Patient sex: F
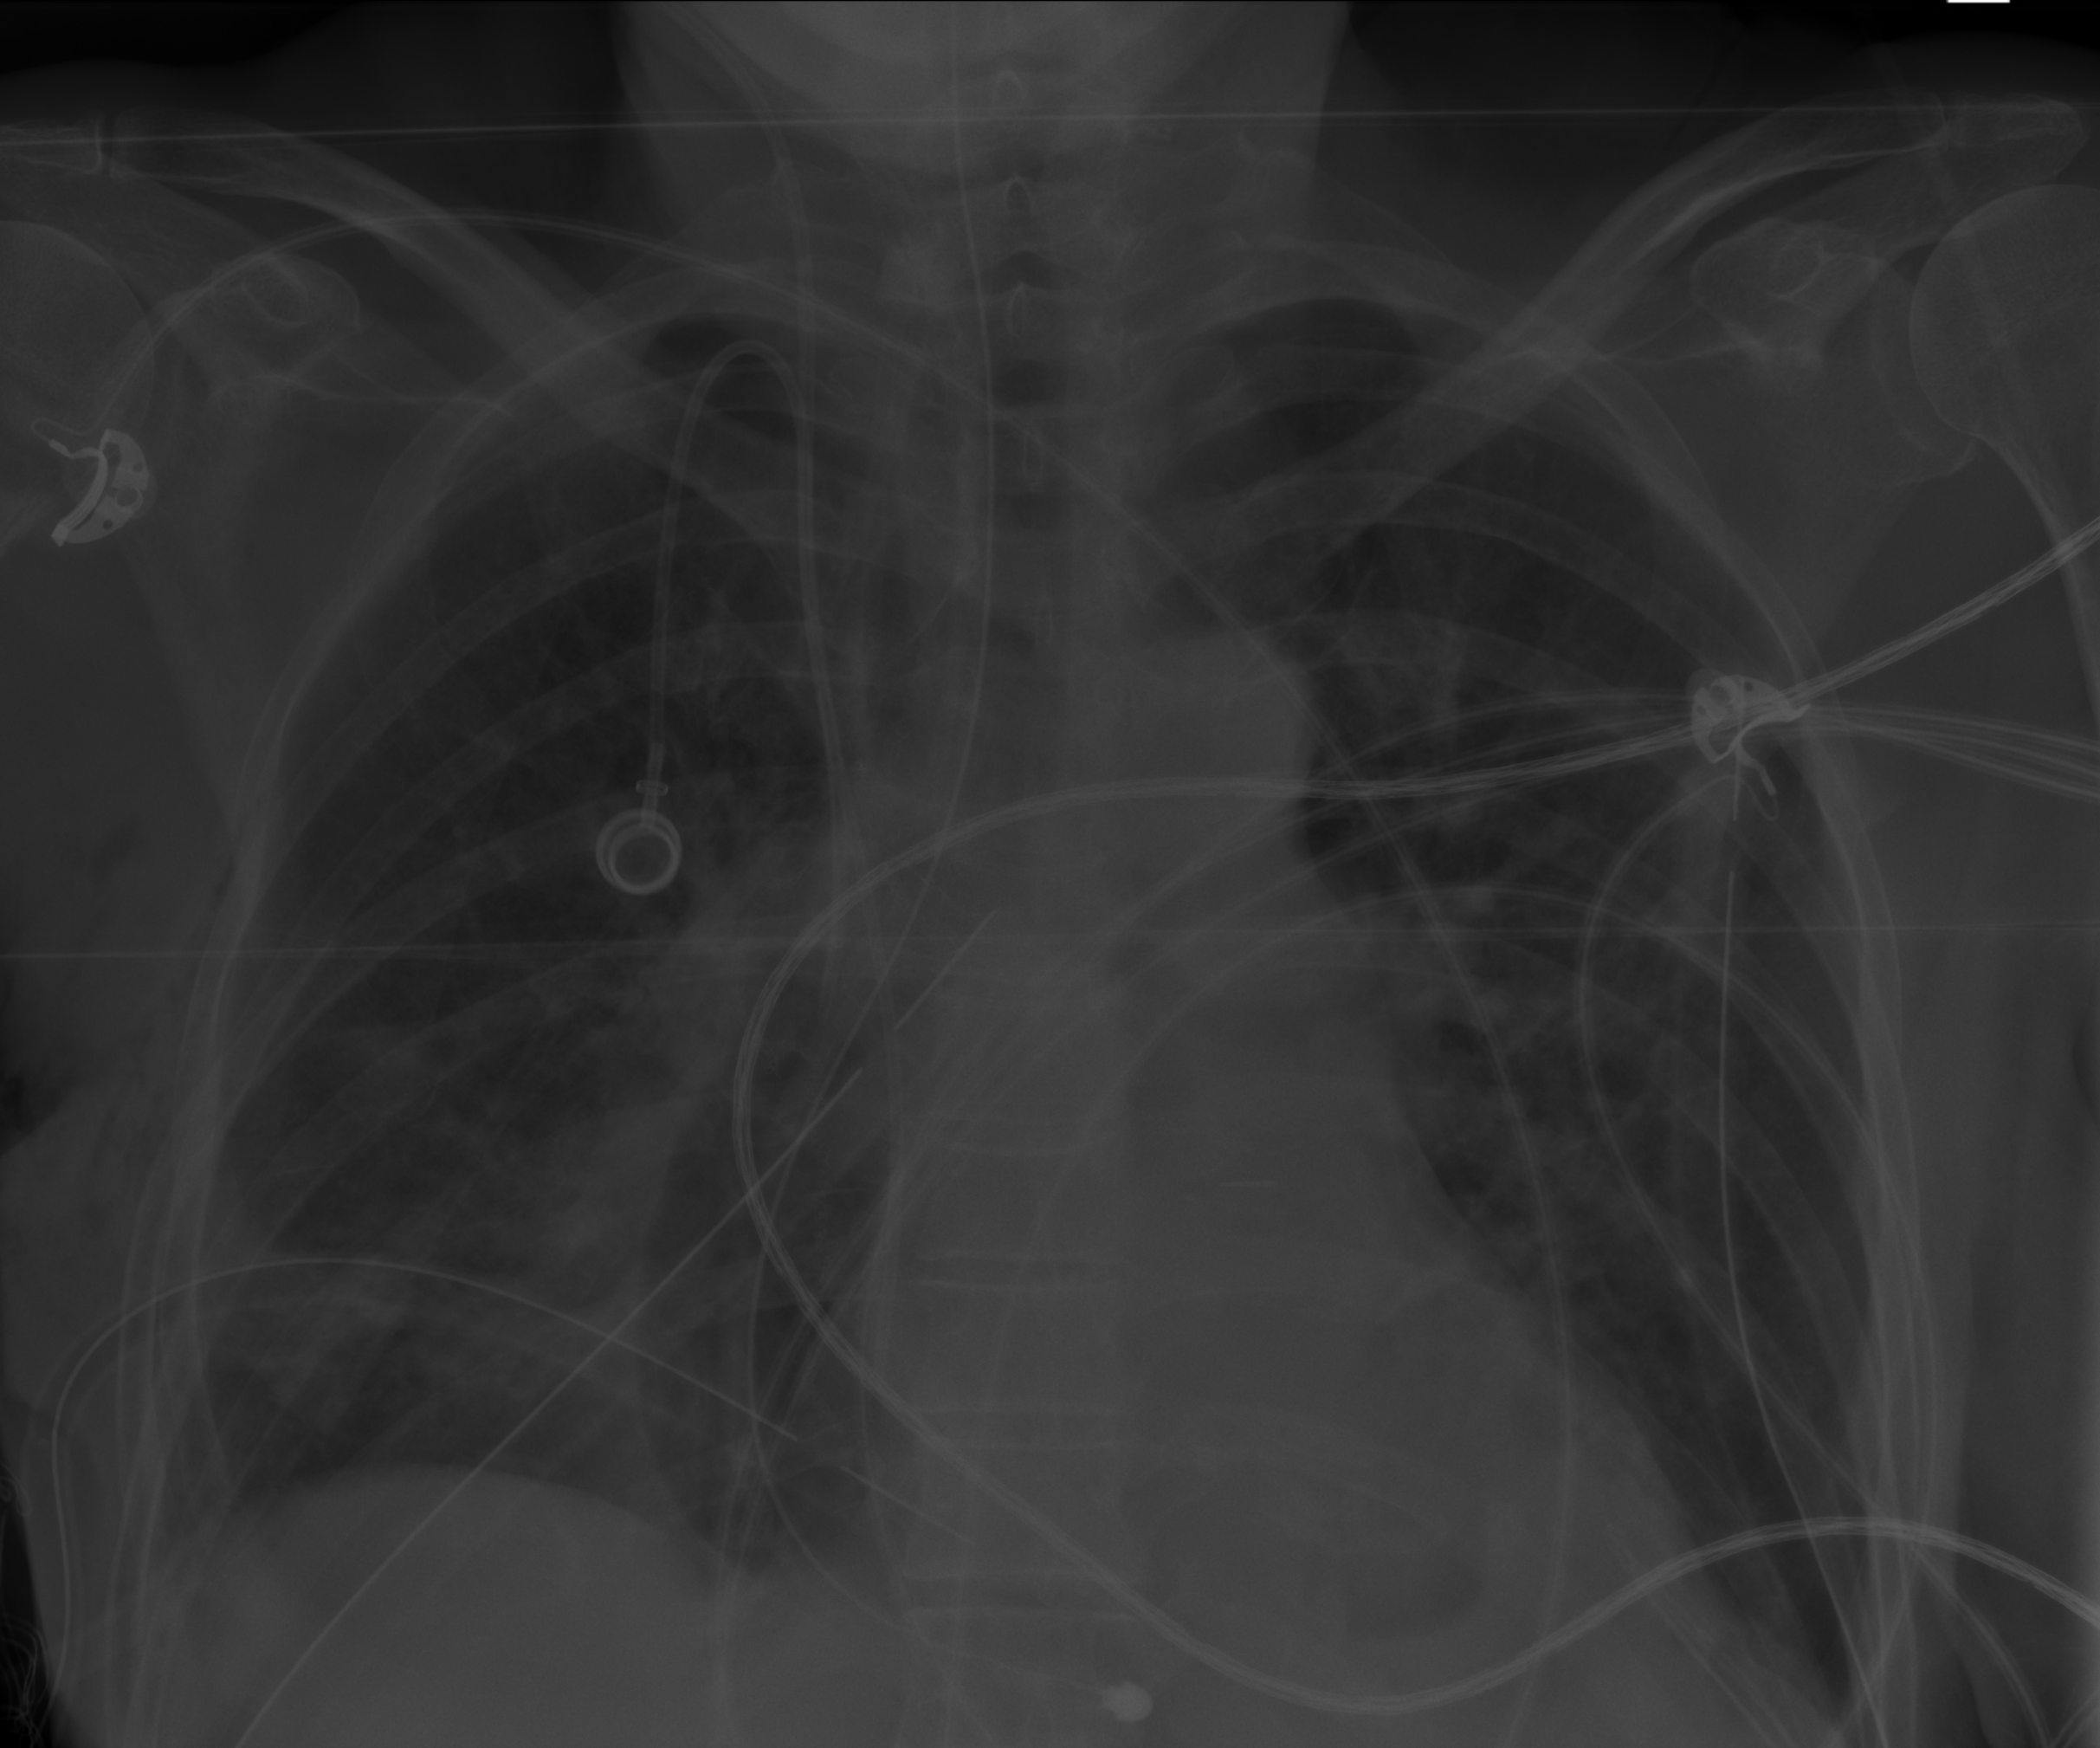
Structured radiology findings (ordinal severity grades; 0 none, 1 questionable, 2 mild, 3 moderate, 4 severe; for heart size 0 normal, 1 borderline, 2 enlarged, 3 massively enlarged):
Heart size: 1
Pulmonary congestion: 2
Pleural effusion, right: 0
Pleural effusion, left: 0
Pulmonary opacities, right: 2
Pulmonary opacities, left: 0
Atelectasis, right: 2
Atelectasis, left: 2